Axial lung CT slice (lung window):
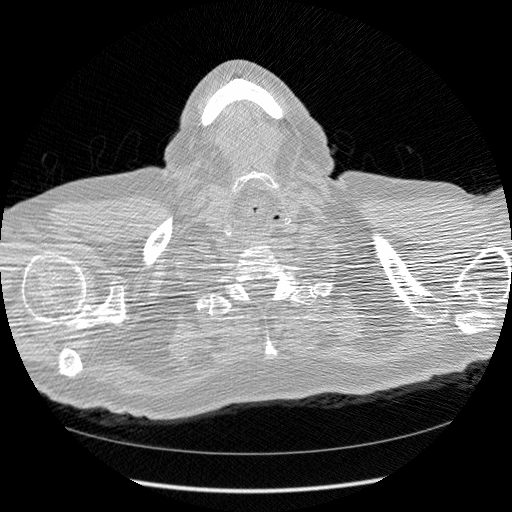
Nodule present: no